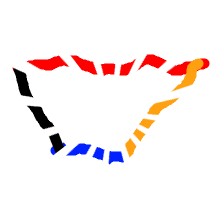
Shape: trapezoid